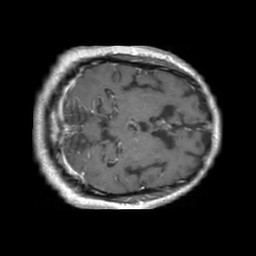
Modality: T1w
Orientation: axial
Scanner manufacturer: philips
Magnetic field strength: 1.5 T
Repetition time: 0.55 s
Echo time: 0.0105 s